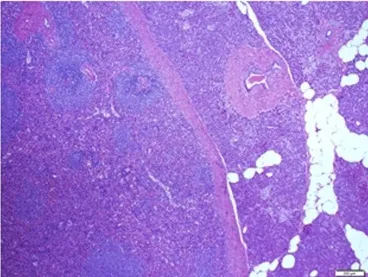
B: Histological examination showed encapsulated splenic tissue with normal red and white pulp.
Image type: pathology (h&e)